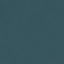
Land use / land cover class: SeaLake